Question: I am working on a web based game. I have made the navigation but the text is not aligned correctly.
'''
<table width="123" height="253" border="0" align="right" cellpadding="0" cellspacing="2" class="table"> <tr>
<td height="23" class="header">Main Game</td> </tr> <tr>
<td height="65" valign="top" class="cell" align="center"> <a href="home.php">Homepage</a> <a href="staff.php">Staff Page</a>
</td> </tr> <tr>
<td height="23" class="header">Social</td> </tr> <tr>
<td height="65" valign="top" class="cell"><a href="forum.php">Discussions</a></td> </tr> <tr>
<td height="23" class="header">LogOut</td> </tr> </table>
'''
'''
.table {
border:#000000 1px solid; background-color:#363636;
}
.cell {
color:#FFFFFF; padding:3px; background-color:#1C1C1C; align:center;
}
.header {
padding:0px; padding-left:2px; color:#FFFFFF;
background:#3A0D07; font-family:verdana; font-size:10px;
line-height:18px; text-align:left; border-bottom:2px solid;
border-color:#000000; align:center;
}
'''

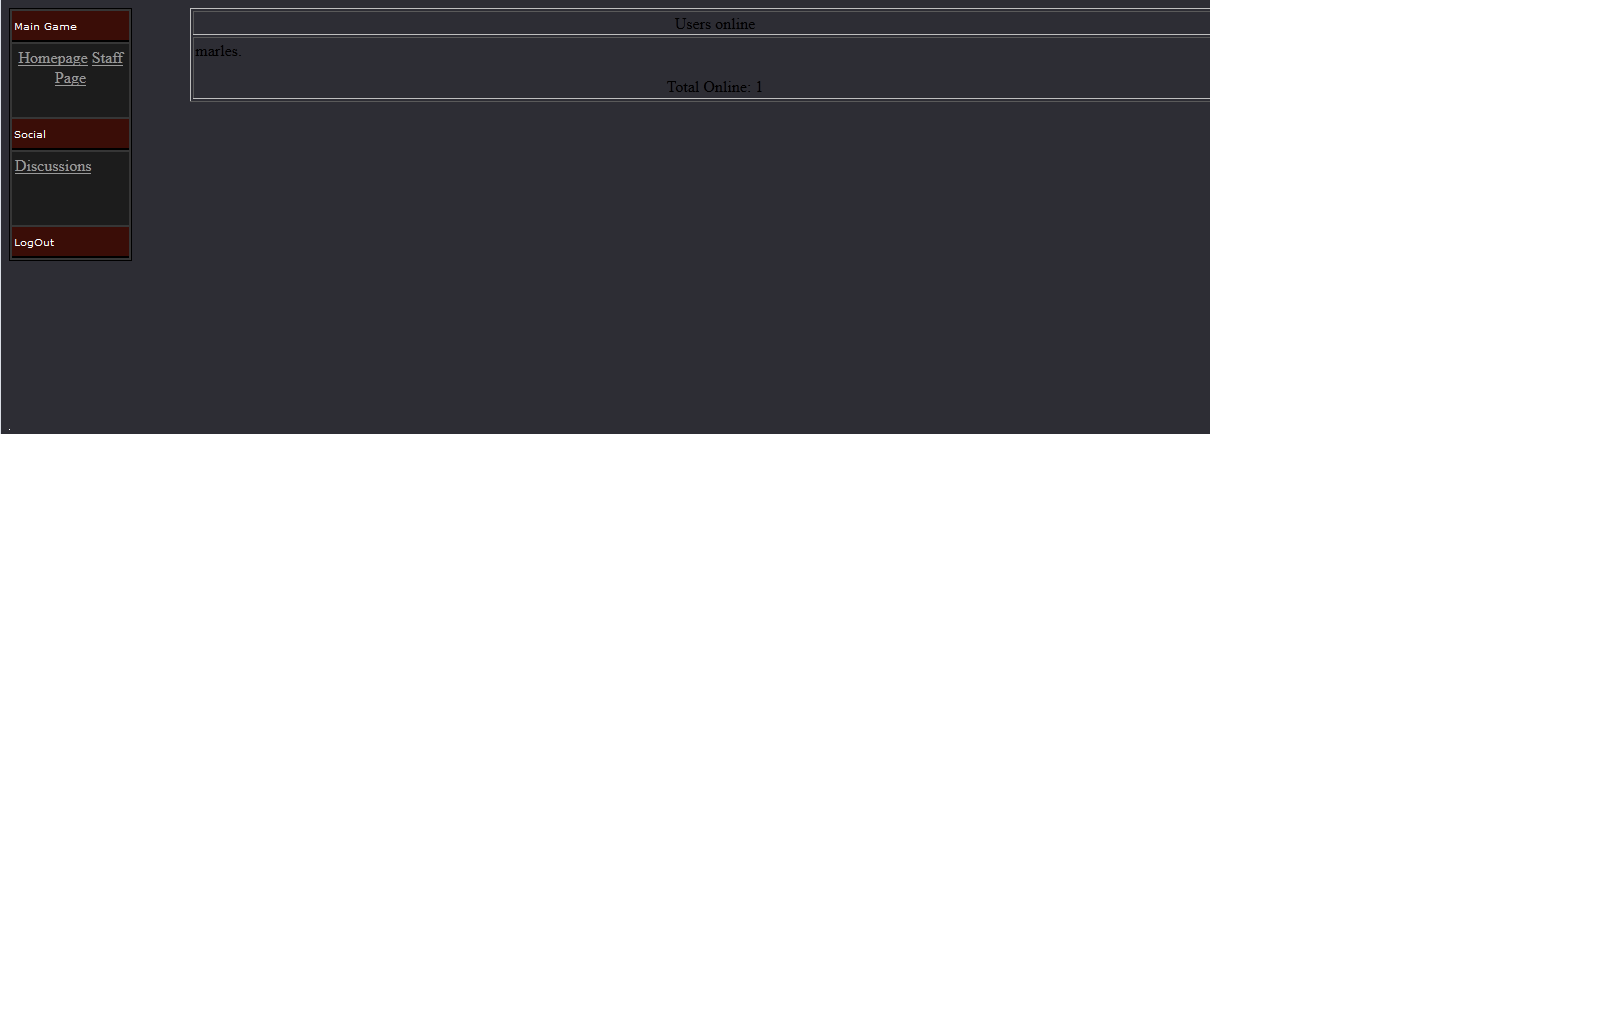
Answer: for your code, the anchor tags are displayed 'inline-block' by default
a quick fix for your code is to change the display for the 'a' tags, add the following to your css:
'''
.table .a{
display:block;
}
'''